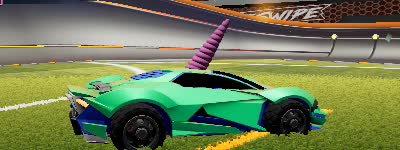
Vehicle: werewolf